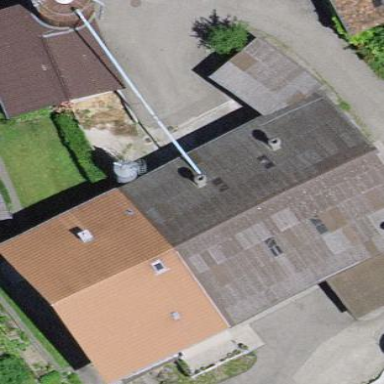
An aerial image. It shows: Farm building.